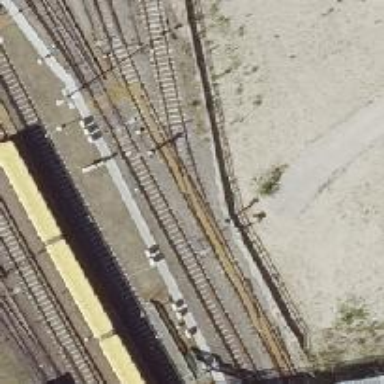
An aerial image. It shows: Railway switch with the turnout on the right side.